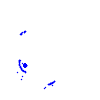
Particle: kaon